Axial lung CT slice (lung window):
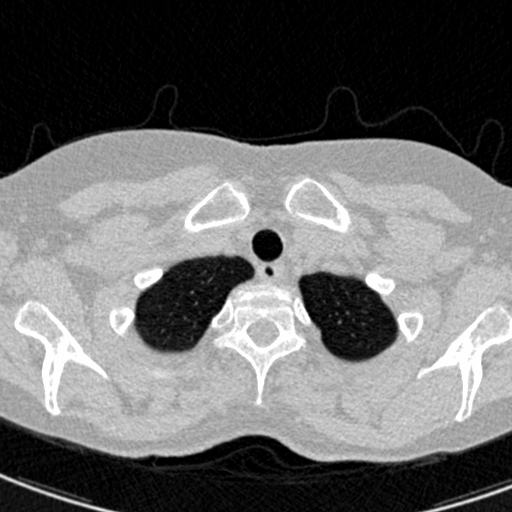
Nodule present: no